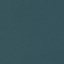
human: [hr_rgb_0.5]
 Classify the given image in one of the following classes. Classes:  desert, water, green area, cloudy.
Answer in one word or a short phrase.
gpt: water